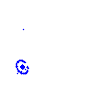
Particle: electron